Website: lowes
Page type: billing-address
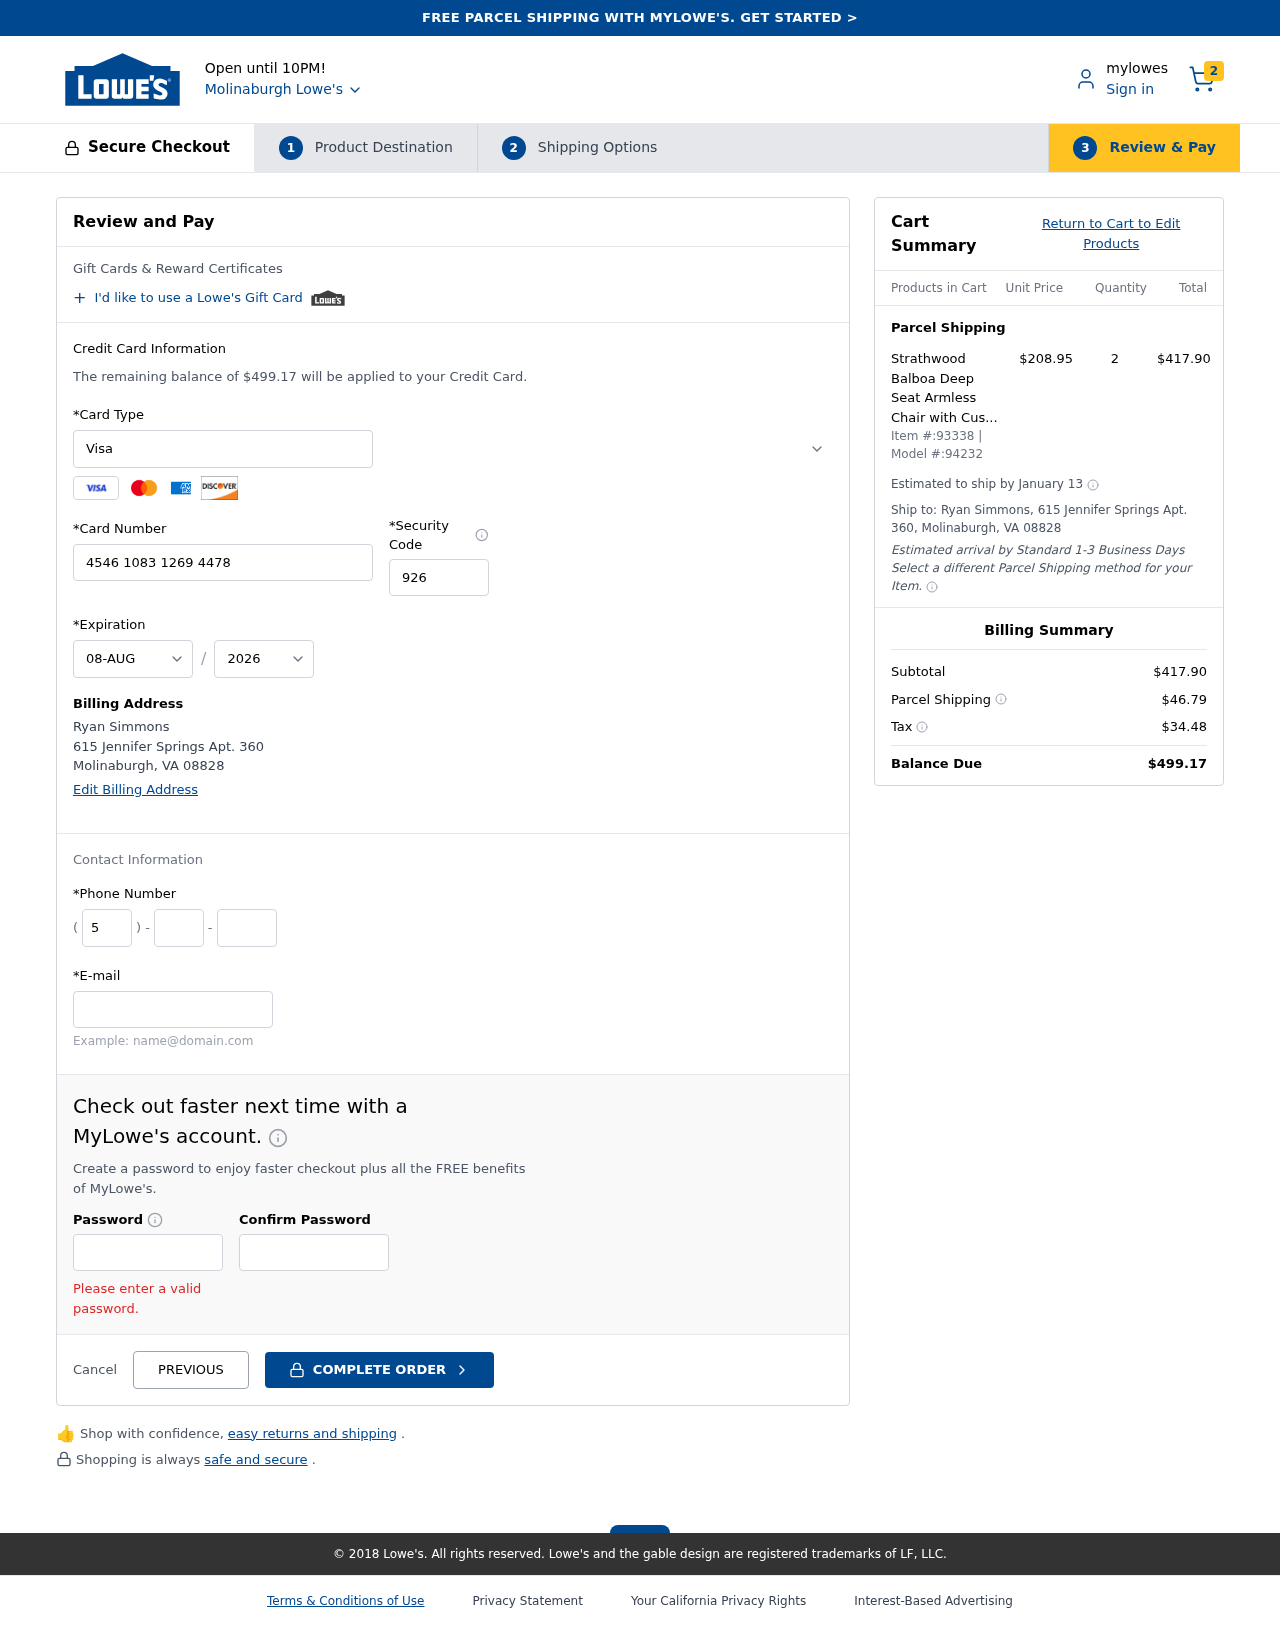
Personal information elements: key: PII_CARD_CVV
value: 926
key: PII_CARD_EXPIRY_MONTH
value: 08
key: PII_CARD_EXPIRY_YEAR
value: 26
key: PII_CARD_NUMBER
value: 4546 1083 1269 4478
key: PII_CARD_TYPE
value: Visa
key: PII_CITY
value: Molinaburgh
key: PII_CITY_STATE_ZIP
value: Molinaburgh, VA 08828
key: PII_EMAIL
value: ryan.simmons@yahoo.com
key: PII_FULLNAME
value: Ryan Simmons
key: PII_PHONE_AREA
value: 504
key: PII_PHONE_PREFIX
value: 536
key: PII_PHONE_SUFFIX
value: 9685
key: PII_STREET
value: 615 Jennifer Springs Apt. 360
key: PII_FULLNAME2
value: Ryan Simmons
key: PII_STREET2
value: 615 Jennifer Springs Apt. 360
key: PII_CITY_STATE_ZIP2
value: Molinaburgh, VA 08828
Product elements: key: PRODUCT1_NAME
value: Strathwood Balboa Deep Seat Armless Chair with Cushion
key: PRODUCT1_PRICE
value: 208.95
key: PRODUCT1_QUANTITY
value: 2
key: PRODUCT_ITEM_NUMBER
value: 93338
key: PRODUCT_MODEL_NUMBER
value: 94232
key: PRODUCT1_LINE_TOTAL
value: $417.90
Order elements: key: ORDER_NUM_ITEMS
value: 2
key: ORDER_TOTAL
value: $499.17
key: ORDER_SHIPPING_DATE
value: January 13
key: ORDER_SUBTOTAL
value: $417.90
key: ORDER_SHIPPING_COST
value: $46.79
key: ORDER_TAX
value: $34.48